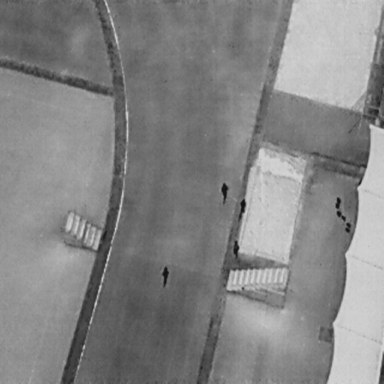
There are four People in the infrared image.